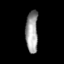
Tissue: skin
Cell type: Others
Senescence score: 0.7956
Nuclear area (px): 506
Mean DAPI intensity: 156.059